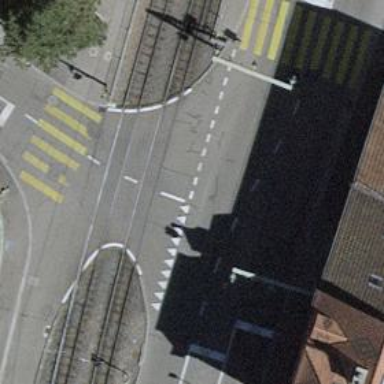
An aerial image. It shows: Tram railway with 1 track and contact lines for electrification.